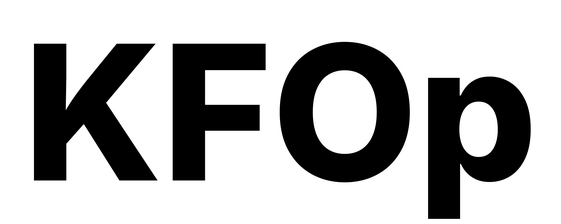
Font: Inter_ExtraBold